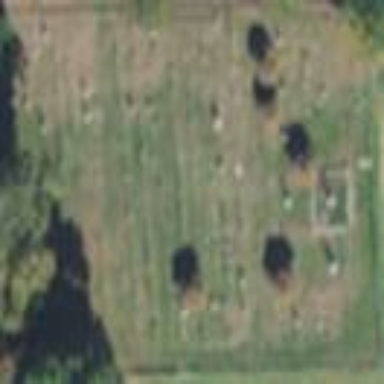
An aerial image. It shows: Cemetery.